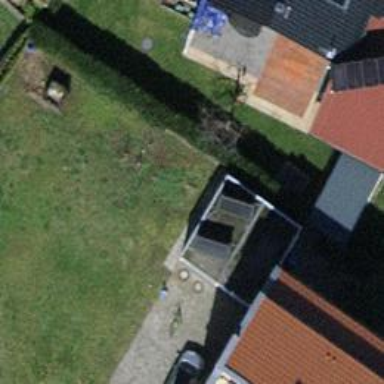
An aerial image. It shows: Garage building.